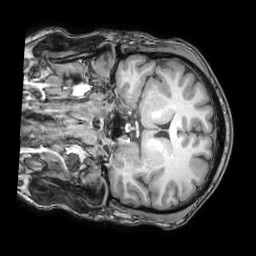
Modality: T1w
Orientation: coronal
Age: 32
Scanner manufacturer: philips
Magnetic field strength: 3 T
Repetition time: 0.007 s
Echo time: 0.003501 s